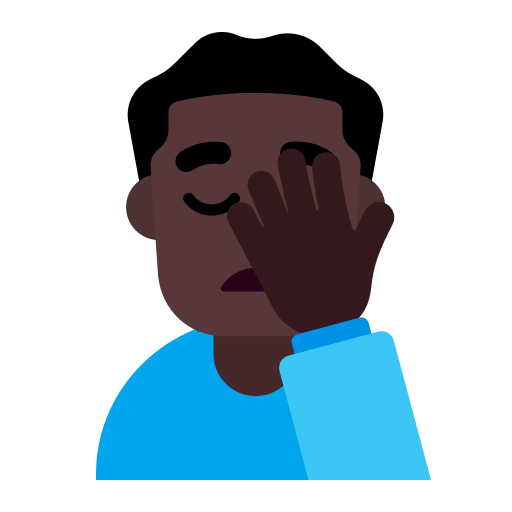
man facepalming flat dark